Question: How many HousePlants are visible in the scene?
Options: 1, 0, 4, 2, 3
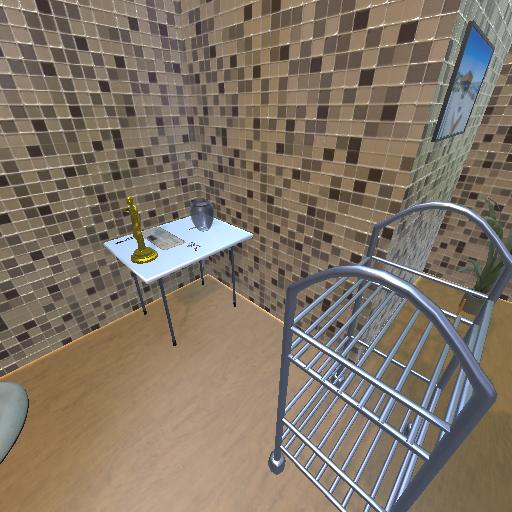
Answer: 1